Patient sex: F
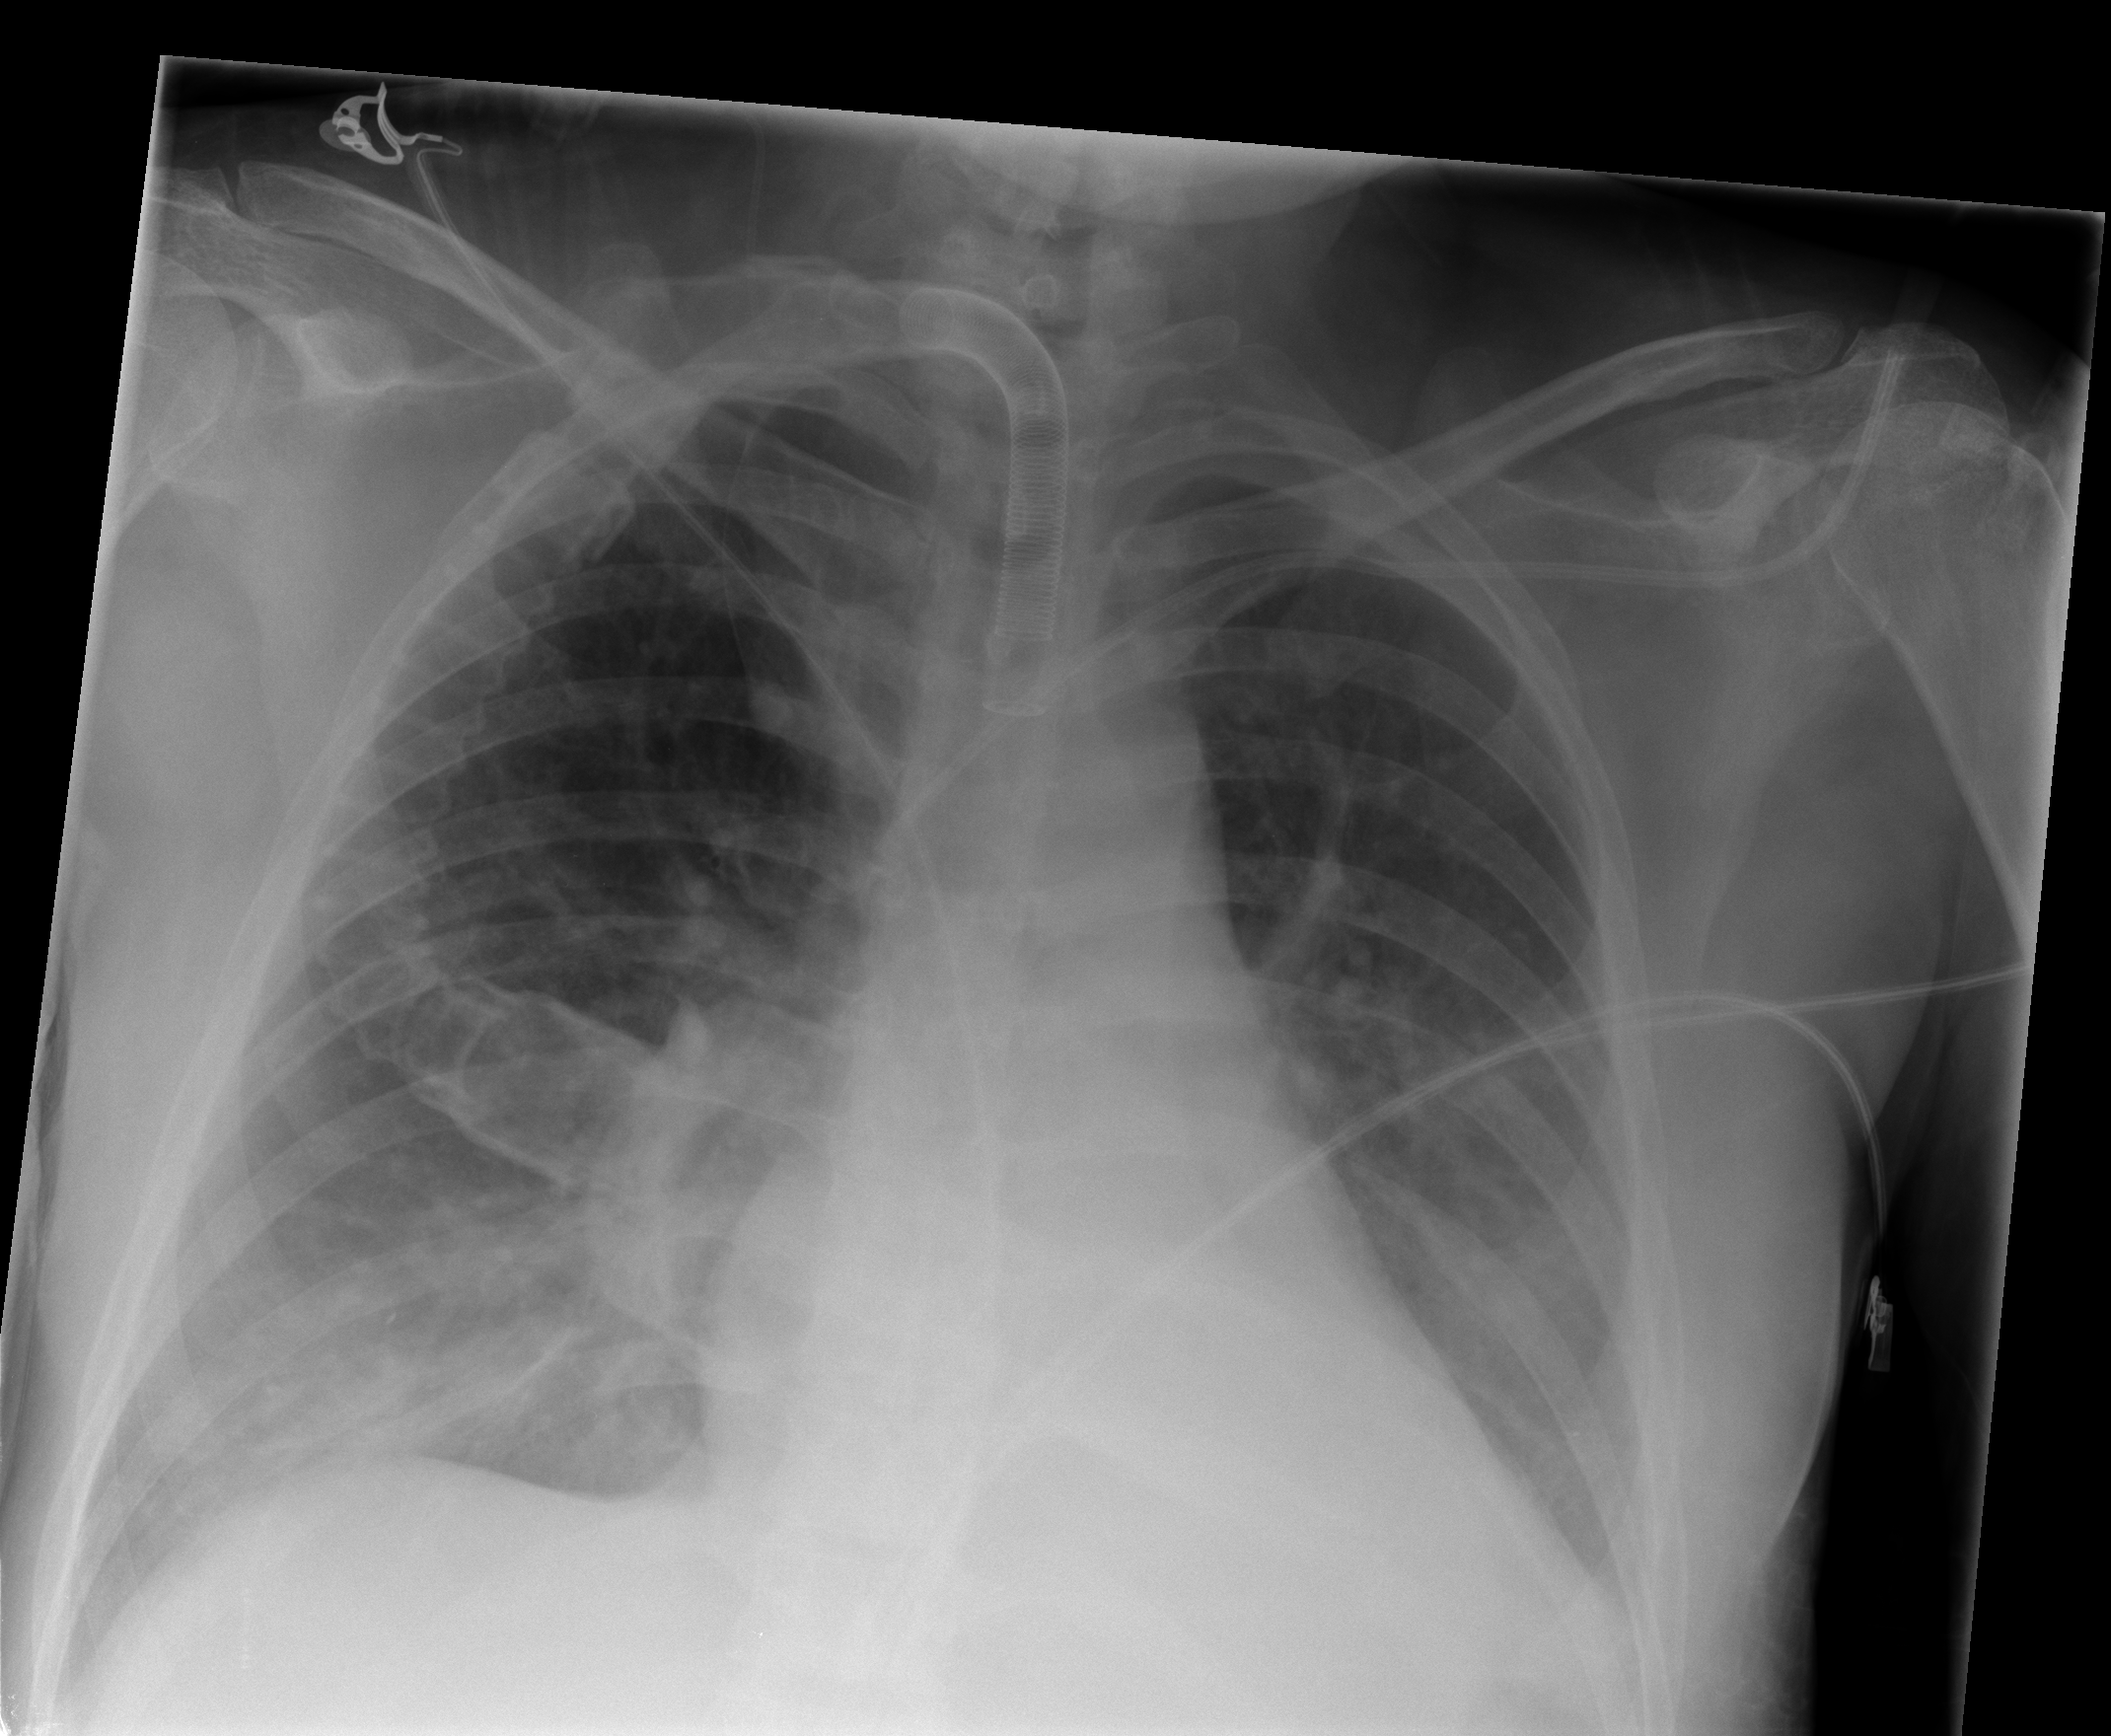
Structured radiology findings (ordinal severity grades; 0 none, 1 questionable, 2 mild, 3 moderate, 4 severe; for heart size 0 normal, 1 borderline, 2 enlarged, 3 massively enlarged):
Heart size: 0
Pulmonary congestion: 0
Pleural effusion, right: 2
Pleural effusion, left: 2
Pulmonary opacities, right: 2
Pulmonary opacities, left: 1
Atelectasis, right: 0
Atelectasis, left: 0